Here is the time-frequency representation (spectrogram) of a rolling-element bearing's vibration measurement. Diagnose the bearing from this image, choosing from: normal, inner_race, outer_race, ball.
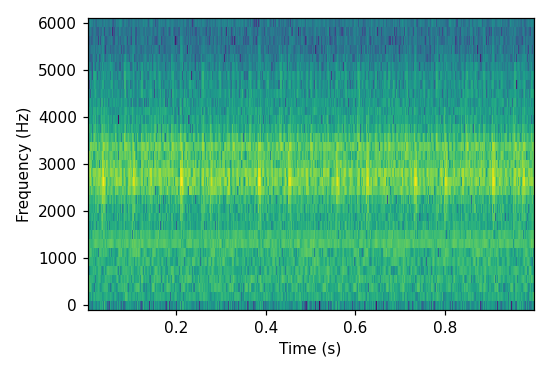
Answer: outer_race